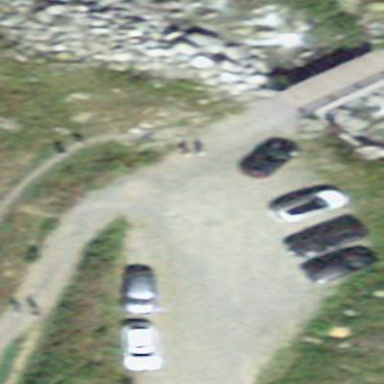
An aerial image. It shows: Parking area.